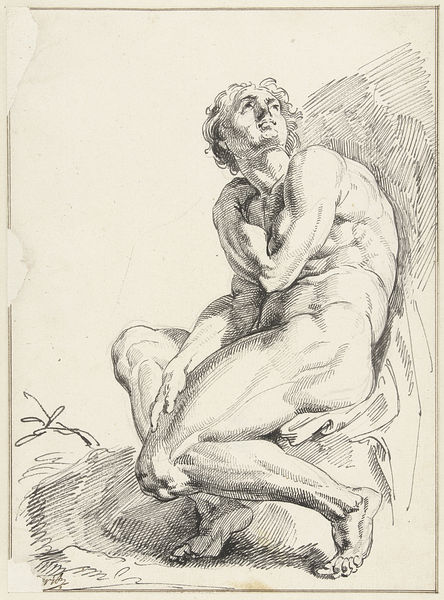
Titel: Naakte man
Künstler: Jacob de Wit
Standort: Amsterdam
Institution: Rijksmuseum
Schlagwörter: mann, nackt, schatten, zeichnung, blick, mensch, hocke, haltung, angst, muskeln, zehen, muskulös, schraffur, schwarzweiß, bleistiftzeichnung, hockend, beschädigt, muskolös, blick nach oben